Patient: sex M, age 65
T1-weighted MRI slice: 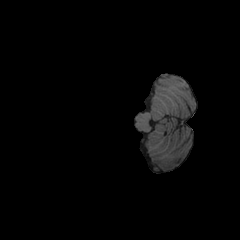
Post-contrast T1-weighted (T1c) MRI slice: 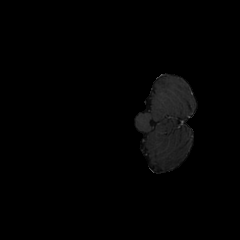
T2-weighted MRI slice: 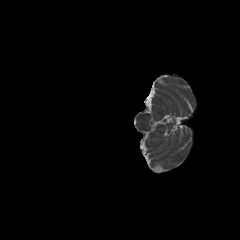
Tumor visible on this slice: no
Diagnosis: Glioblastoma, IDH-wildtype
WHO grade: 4